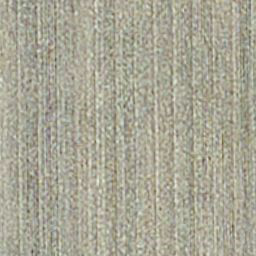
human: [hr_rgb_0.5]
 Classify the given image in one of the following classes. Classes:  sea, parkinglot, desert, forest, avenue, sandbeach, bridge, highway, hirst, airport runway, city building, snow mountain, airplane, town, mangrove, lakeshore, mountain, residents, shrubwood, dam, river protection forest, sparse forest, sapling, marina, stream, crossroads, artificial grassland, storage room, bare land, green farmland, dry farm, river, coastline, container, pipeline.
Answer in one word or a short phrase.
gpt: dry farm